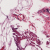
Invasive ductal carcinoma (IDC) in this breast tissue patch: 0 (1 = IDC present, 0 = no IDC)